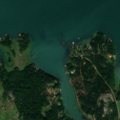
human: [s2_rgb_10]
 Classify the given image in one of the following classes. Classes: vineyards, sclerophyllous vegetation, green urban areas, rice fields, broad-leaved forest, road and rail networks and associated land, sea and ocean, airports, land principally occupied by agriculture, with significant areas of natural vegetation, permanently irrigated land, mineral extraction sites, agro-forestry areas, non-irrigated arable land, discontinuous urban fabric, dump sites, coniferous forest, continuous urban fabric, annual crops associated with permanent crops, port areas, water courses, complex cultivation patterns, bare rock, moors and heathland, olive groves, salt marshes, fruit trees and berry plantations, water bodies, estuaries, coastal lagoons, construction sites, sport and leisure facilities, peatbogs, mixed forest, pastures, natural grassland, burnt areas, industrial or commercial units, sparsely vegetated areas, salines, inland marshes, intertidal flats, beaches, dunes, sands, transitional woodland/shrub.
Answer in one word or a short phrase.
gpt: mixed forest, sea and ocean